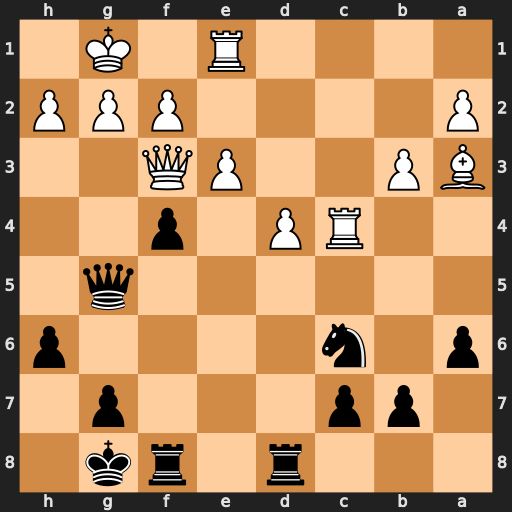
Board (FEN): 3r1rk1/1pp3p1/p1n4p/6q1/2RP1p2/BP2PQ2/P4PPP/4R1K1
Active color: b
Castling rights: -
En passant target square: -
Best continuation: Qa5 Kf1 Qxa3